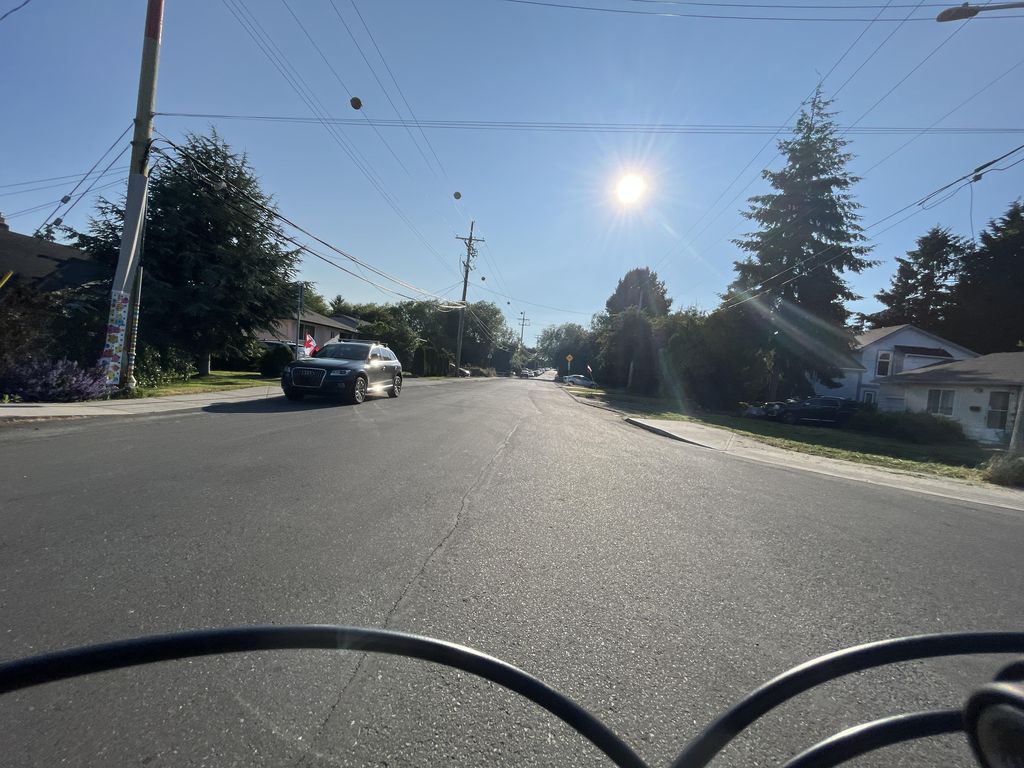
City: victoria